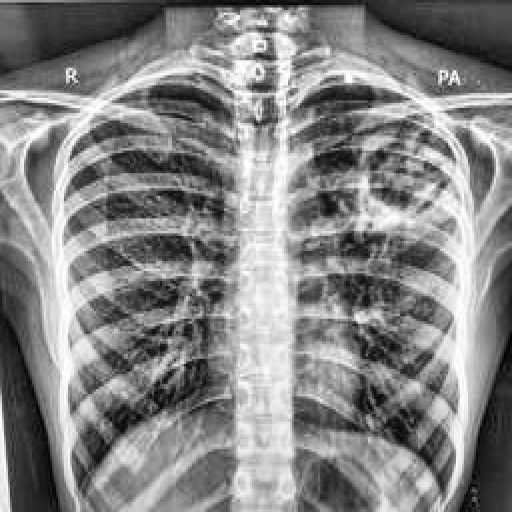
Finding: TUBERCULOSIS